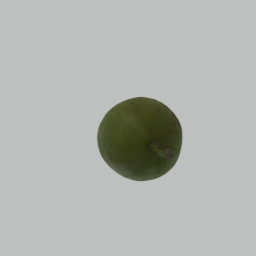
Label: nature